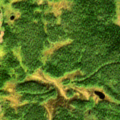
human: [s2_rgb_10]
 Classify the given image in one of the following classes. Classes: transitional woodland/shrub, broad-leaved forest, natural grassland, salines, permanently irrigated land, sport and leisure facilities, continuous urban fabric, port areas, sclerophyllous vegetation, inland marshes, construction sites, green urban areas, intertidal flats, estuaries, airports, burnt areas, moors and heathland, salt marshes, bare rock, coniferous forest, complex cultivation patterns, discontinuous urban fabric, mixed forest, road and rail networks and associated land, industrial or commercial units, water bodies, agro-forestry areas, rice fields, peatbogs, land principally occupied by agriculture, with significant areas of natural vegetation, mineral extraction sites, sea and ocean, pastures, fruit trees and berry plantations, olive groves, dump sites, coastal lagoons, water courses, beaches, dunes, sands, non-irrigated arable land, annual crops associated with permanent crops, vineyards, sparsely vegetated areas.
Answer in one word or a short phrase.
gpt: coniferous forest, transitional woodland/shrub